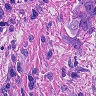
Metastatic tissue present: yes